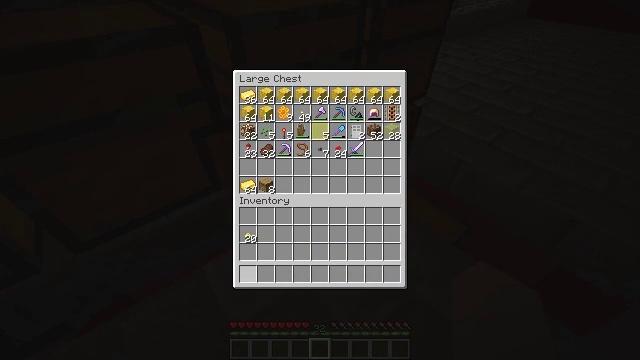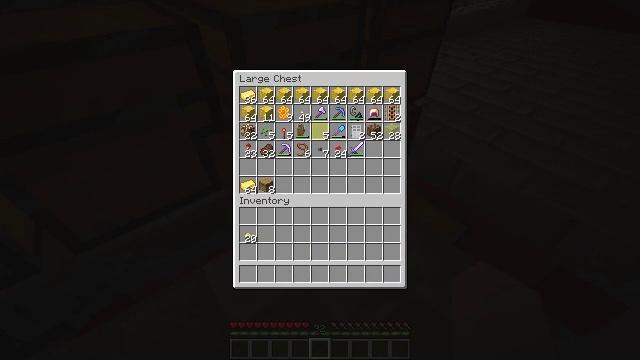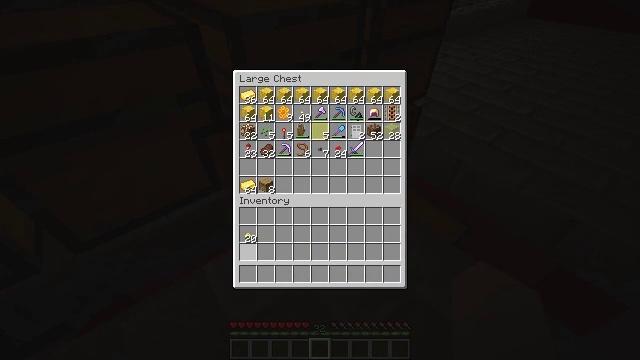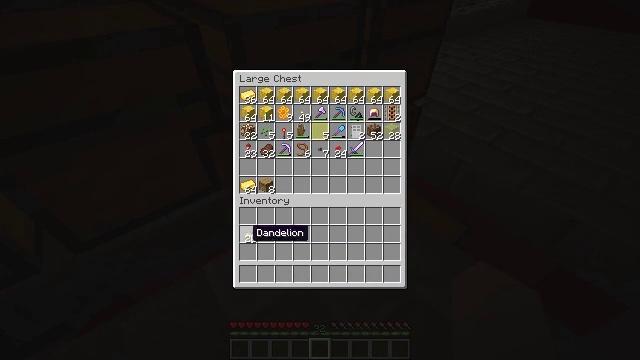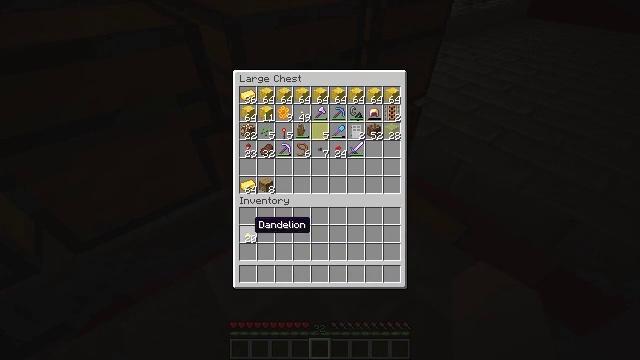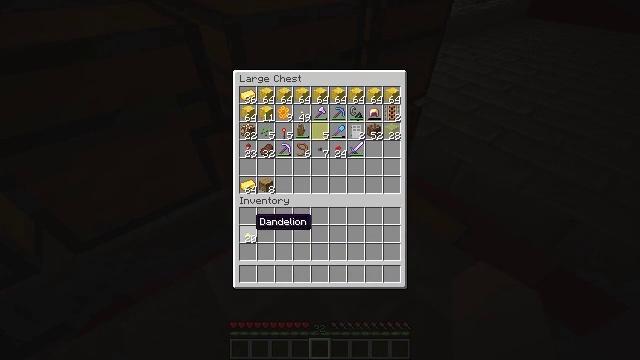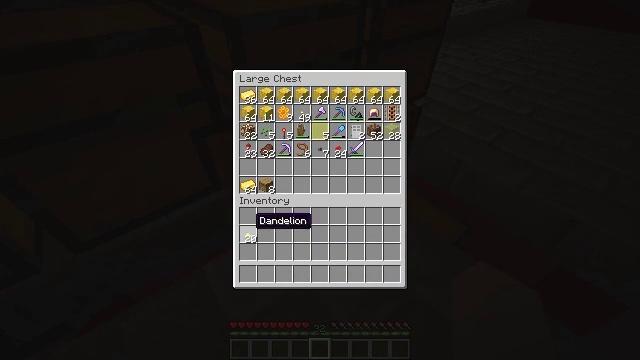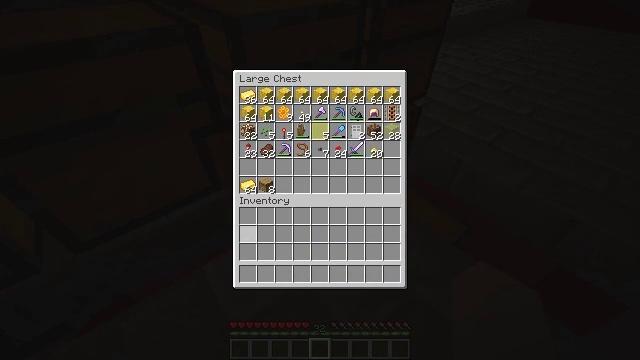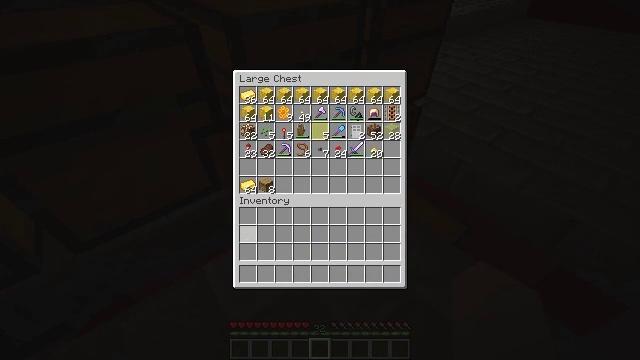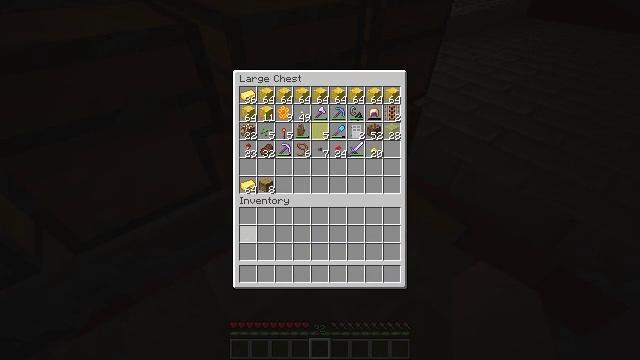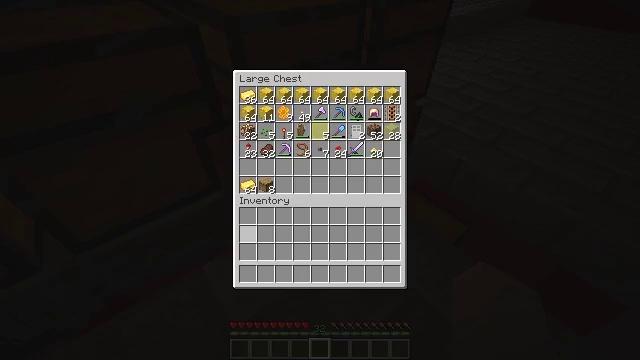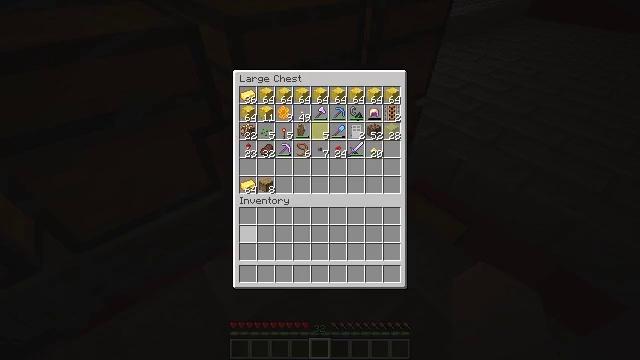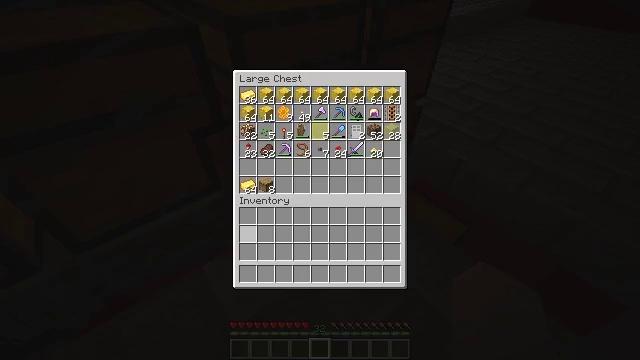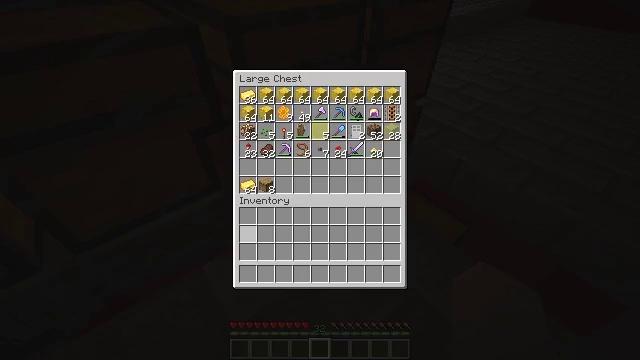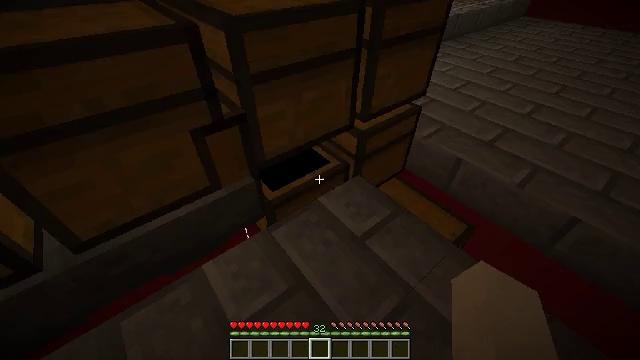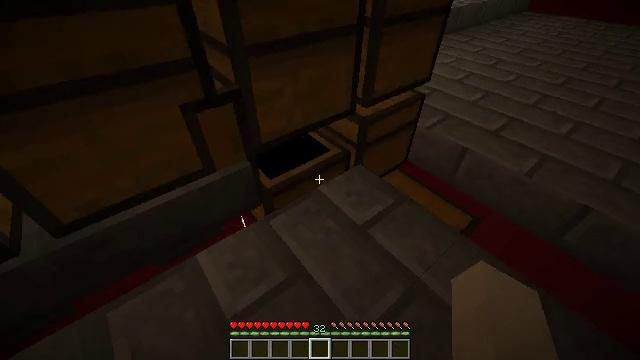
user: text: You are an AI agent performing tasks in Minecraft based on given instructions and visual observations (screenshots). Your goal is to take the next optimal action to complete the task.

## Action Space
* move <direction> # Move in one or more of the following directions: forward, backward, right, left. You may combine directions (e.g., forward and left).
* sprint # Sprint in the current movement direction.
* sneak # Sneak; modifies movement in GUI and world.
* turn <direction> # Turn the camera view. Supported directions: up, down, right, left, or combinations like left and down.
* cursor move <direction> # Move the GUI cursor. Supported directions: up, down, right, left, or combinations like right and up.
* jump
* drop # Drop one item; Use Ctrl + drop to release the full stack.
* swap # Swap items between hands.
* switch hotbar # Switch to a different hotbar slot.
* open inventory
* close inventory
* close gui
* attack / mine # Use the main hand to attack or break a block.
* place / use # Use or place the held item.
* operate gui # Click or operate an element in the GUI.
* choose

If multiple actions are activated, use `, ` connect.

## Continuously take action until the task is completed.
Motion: motion action
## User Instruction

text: Craft the gold ingot using the furnace.
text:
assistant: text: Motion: sneak, cursor move up
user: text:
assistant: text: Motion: sneak, cursor move up
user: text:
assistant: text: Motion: sneak, cursor move up
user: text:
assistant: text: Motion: sneak, cursor move up
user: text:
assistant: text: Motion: sneak
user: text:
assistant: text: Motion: sneak
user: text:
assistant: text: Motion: sneak, choose
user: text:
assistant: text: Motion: sneak, choose
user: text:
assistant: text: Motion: sneak, choose
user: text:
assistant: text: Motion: sneak
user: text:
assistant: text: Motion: sneak
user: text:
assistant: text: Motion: sneak
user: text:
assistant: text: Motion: sneak
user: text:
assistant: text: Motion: sneak
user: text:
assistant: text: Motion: sneak, close gui
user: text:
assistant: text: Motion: open inventory
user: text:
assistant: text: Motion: turn right and down, open inventory
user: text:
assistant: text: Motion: turn right and down
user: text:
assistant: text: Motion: move forward, turn right and down
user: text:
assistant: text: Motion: move forward, turn right and down
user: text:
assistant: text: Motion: move forward, turn right and up
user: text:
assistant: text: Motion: move forward and move left
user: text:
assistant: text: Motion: move forward and move left
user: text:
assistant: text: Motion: move forward and move left
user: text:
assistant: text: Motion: move forward and move left, turn down
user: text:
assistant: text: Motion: move forward and move left, turn right and down
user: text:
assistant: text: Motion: move forward and move left, turn right and down
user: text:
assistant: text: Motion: move forward and move left, turn right and down
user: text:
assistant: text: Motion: turn right and down
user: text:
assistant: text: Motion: turn right and down